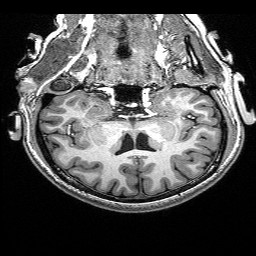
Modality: T1w
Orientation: sagittal